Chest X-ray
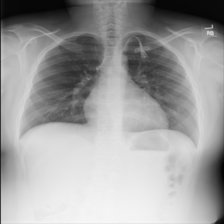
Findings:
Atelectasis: negative
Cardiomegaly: negative
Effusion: negative
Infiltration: negative
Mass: negative
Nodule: negative
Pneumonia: negative
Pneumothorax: negative
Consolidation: negative
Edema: negative
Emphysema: negative
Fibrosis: negative
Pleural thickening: negative
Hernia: negative